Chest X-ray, PA view. Patient: 38 years old, sex F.
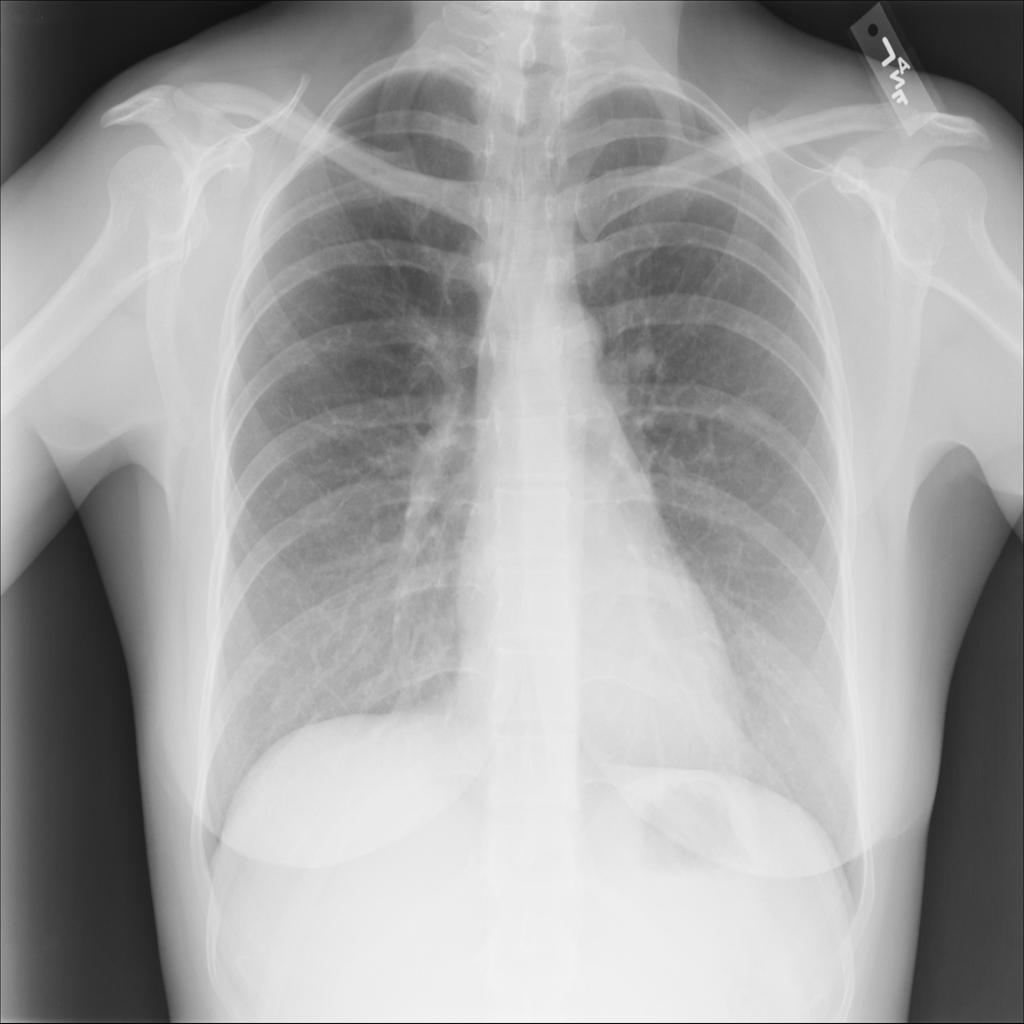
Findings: No Finding